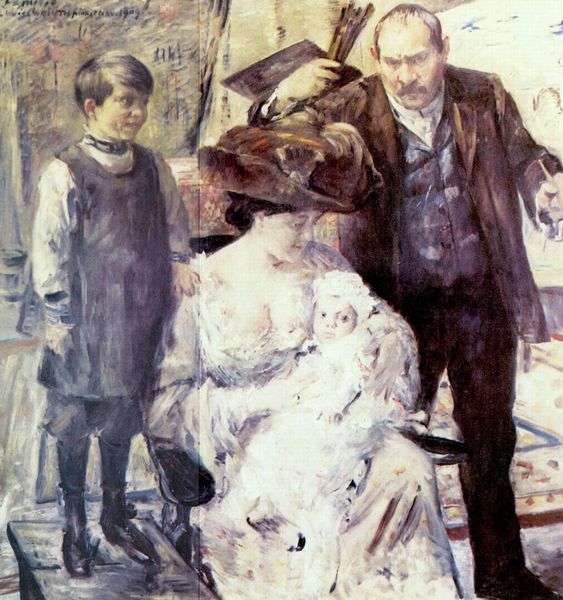
Titel: Der Künstler und seine Familie
Künstler: Lovis Corinth
Standort: Hannover
Institution: Niedersächsisches Landesmuseum
Schlagwörter: blau, gemälde, mann, schatten, weiß, impressionismus, sitzen, braun, frau, hell, hut, kleid, licht, profil, schwarz, stuhl, blick, dame, haube, teppich, bart, blond, hemd, jacke, arme, augen, blicke, gruppenportrait, hände, portrait, porträt, öl, gewand, haare, realismus, sessel, familie, familienporträt, kind, mutter, spitzen, vater, deutschland, lächeln, lehne, genrebild, lehrer, schuhe, lila, baby, idylle, hocker, atelier, maler, podest, junge, weste, corinth, knabe, porträts, stillen, violette, künstler, kittel, palette, pinsel, selbstportrait, armlehnen, wut, imressionistisch, sohn, bruder, säugling, selbstbildniss, taufkleid, kitell, mannfamilie